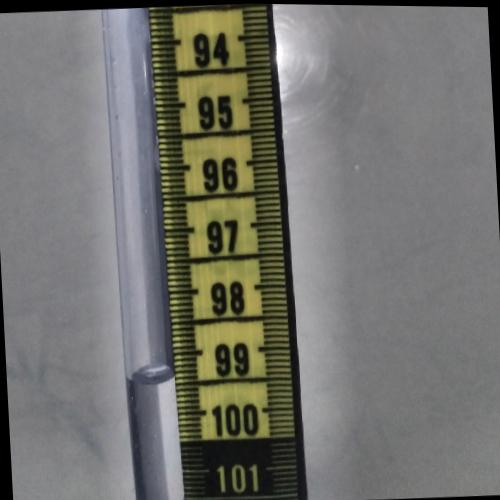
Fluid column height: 99.4 cm